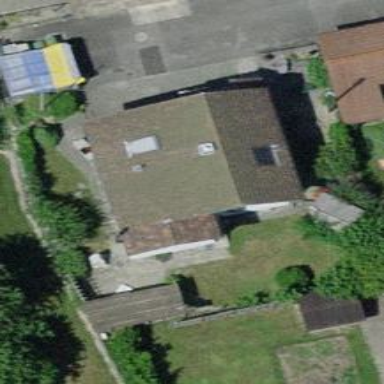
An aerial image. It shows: Detached building.